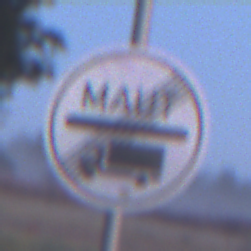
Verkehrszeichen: EndeMautpflicht
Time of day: SunriseSunset
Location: Outdoor (Nature)
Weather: Clear
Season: NotSpecified
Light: Natural